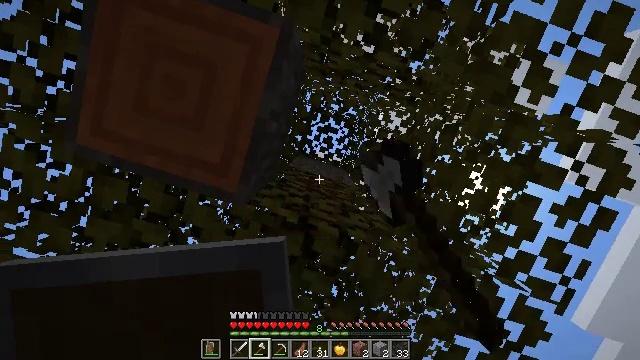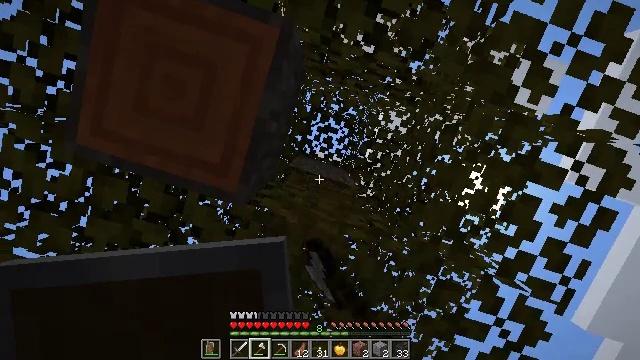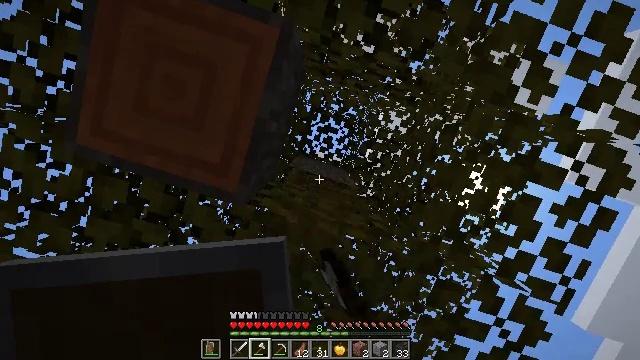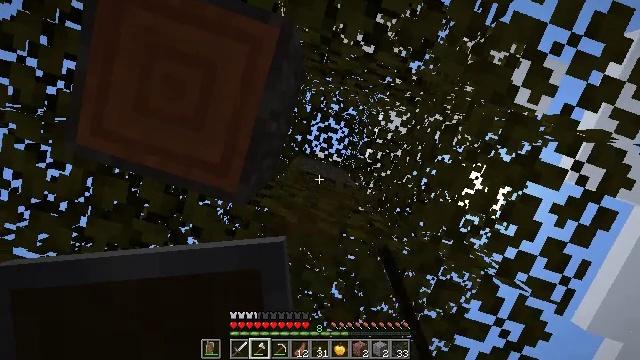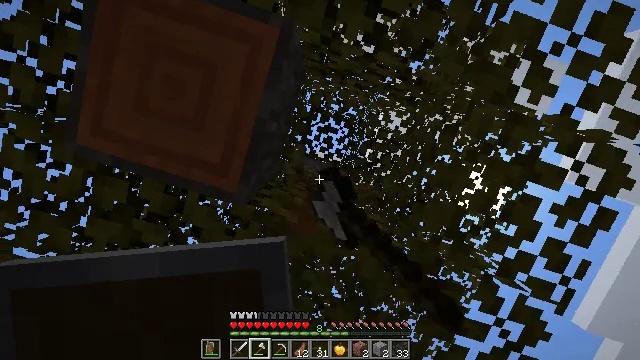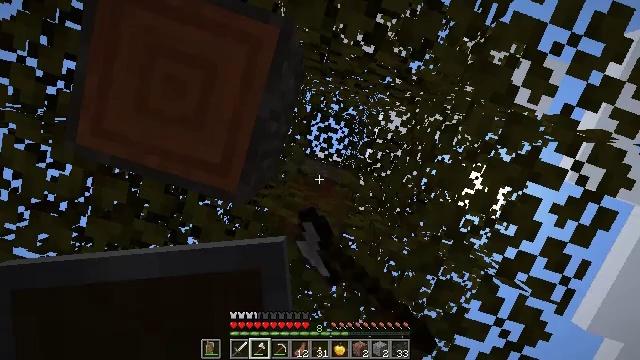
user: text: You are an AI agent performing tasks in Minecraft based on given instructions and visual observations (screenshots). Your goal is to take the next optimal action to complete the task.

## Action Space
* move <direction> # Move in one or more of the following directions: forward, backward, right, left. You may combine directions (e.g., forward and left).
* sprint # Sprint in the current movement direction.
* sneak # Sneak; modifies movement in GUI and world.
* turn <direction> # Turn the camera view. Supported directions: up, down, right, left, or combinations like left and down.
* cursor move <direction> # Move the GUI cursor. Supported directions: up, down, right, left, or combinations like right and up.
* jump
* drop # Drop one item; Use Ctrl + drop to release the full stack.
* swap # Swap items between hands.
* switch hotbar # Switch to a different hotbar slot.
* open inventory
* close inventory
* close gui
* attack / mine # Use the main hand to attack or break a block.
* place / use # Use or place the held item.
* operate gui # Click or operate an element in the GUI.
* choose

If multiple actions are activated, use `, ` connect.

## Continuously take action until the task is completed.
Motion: motion action
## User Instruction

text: Mine acacia leaves from the tree.
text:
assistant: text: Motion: attack / mine
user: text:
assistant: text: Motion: attack / mine
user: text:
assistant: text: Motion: attack / mine
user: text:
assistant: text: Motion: attack / mine
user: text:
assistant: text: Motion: attack / mine
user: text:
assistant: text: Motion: attack / mine